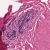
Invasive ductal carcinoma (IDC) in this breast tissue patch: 0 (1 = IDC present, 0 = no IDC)